Field crop: maize
Growth stage: 2
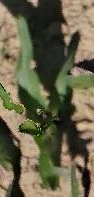
Species: maize